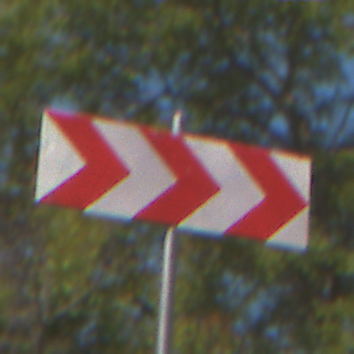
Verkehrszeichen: RichtungstafelnInKurvenGrossLinks
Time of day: MorningAfternoon
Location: Outdoor (Nature)
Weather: Clear
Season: Summer
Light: Natural